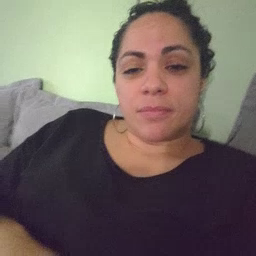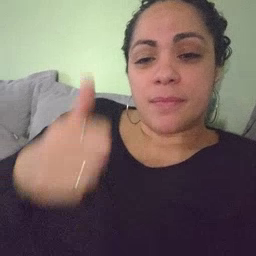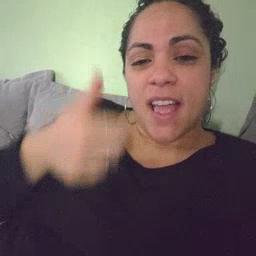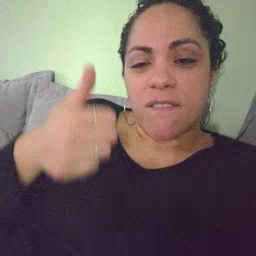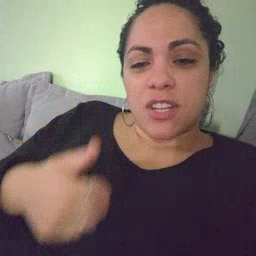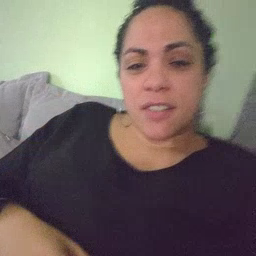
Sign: every